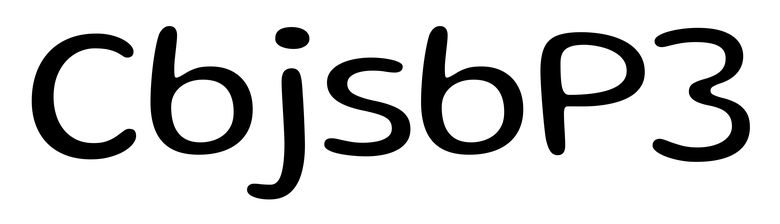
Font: Gluten_Light